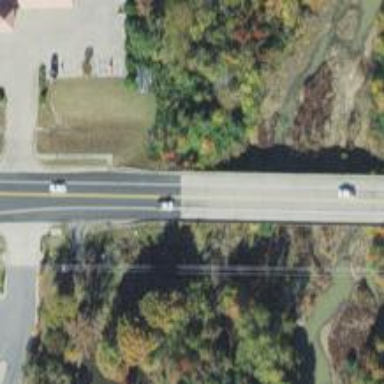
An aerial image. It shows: Secondary road featuring beam bridge.